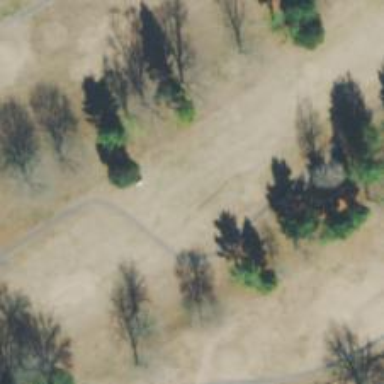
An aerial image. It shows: View of golf hole.